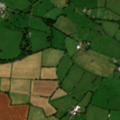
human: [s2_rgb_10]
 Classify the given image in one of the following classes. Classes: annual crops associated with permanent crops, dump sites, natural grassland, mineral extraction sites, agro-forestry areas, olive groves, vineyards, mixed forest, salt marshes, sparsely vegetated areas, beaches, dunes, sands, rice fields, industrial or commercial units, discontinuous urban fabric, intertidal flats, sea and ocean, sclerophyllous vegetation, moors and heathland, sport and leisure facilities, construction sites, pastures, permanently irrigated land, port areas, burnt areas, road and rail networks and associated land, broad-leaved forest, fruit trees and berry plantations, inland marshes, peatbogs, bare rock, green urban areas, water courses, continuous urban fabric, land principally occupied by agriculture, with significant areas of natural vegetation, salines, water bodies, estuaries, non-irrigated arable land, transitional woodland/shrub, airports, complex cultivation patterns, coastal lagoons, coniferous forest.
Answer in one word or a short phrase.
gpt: pastures